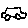
Label: car